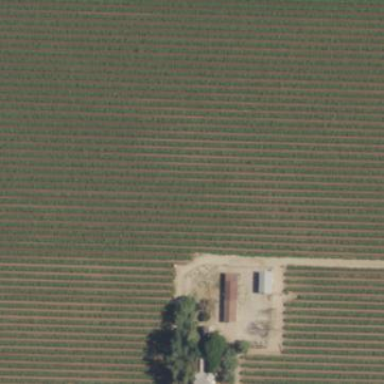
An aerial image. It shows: Beautiful vineyard in the countryside.